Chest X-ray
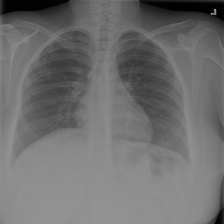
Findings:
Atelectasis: negative
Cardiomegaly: negative
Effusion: negative
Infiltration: positive
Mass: negative
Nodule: negative
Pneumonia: negative
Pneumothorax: negative
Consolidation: negative
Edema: negative
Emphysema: negative
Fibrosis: negative
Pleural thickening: negative
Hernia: negative